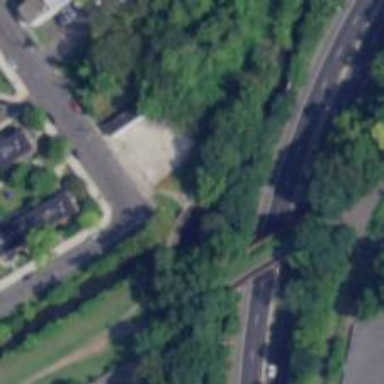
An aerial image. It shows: Cycleway passing over abandoned railway bridge.